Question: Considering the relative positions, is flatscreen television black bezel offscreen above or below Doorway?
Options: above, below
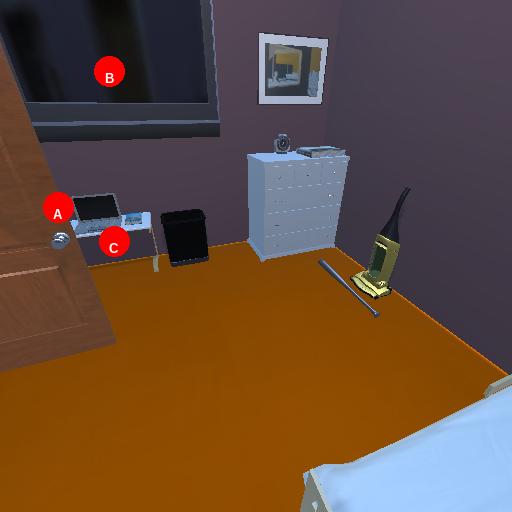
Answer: above